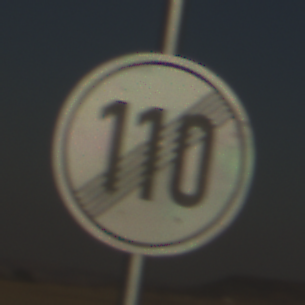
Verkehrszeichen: EndeGeschwindigkeit110
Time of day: MorningAfternoon
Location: Outdoor (Nature)
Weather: Clear
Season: NotSpecified
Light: Natural